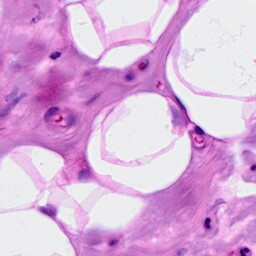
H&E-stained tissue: Breast